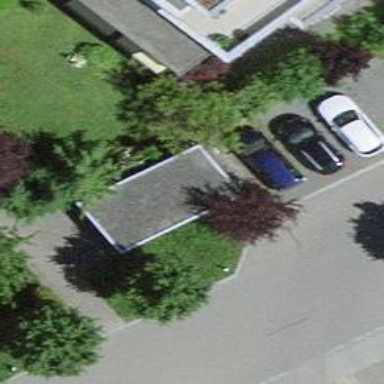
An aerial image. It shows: View of roof of building.